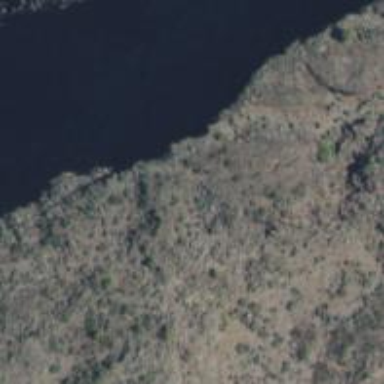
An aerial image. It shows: Natural cliff.